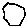
Label: hexagon